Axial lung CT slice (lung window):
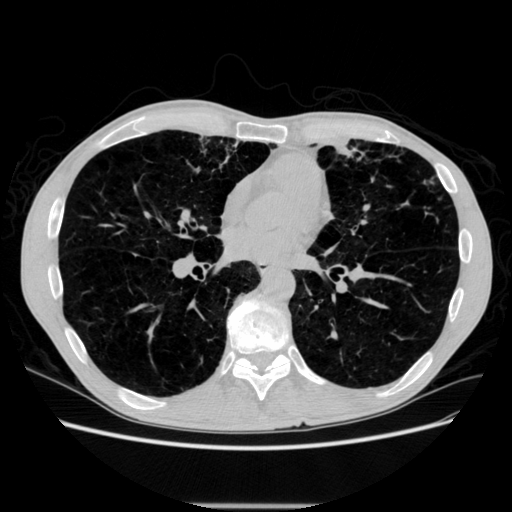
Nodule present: no